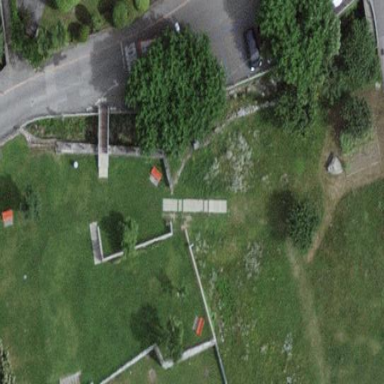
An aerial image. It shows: Park.